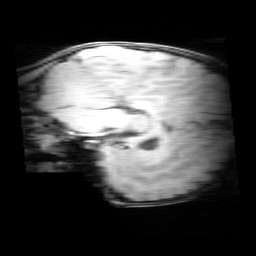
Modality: MP2RAGE
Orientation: sagittal
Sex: male
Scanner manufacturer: siemens
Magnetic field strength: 3 T
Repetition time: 5 s
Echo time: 0.00355 s